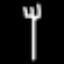
Label: fork